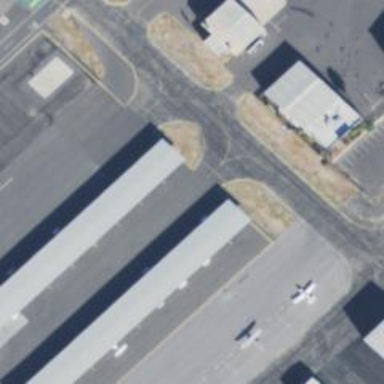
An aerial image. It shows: View of taxiway at the airport.